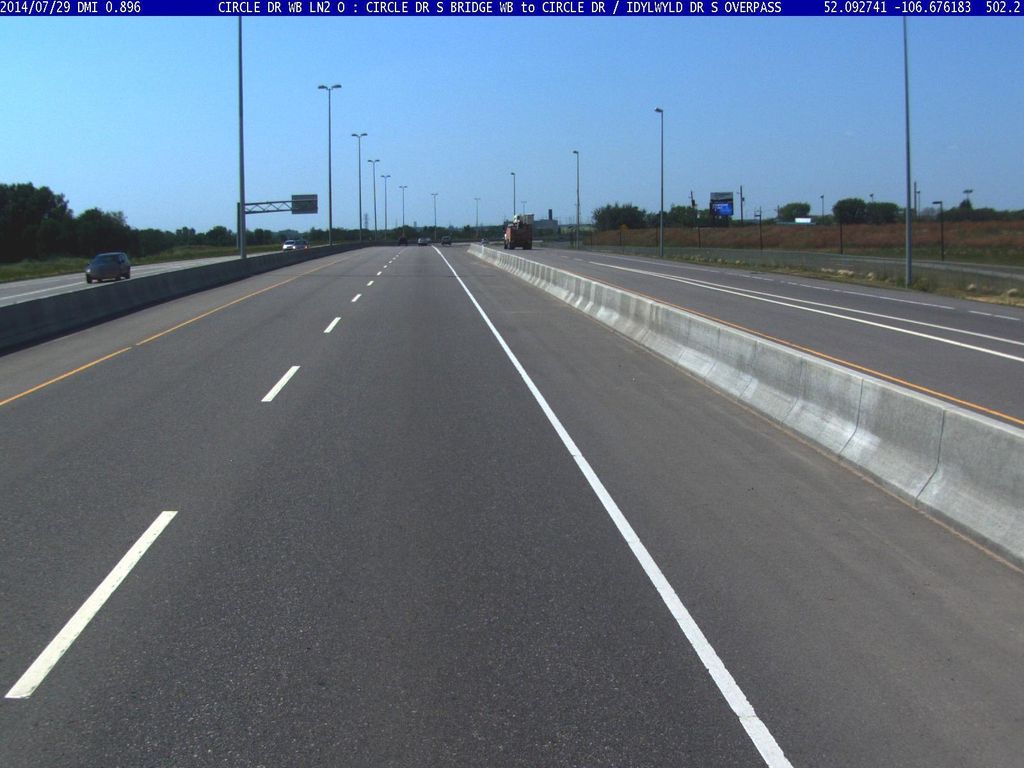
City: saskatoon